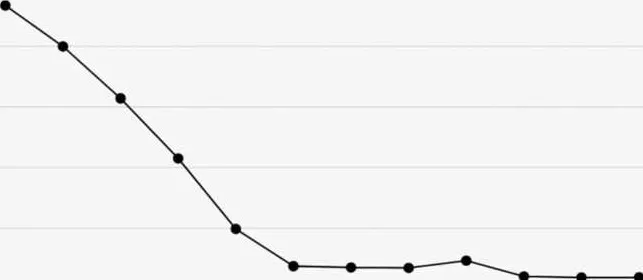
During the course of infection control, the CRP plasma concentrations exhibited a rapid decline. At day 0, the maximum CRP concentration peaked at 467 mg/l. However, by day 28, the CRP levels had significantly decreased, reaching a minimum concentration of 19 mg/l.
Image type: pathology (immunostaining)